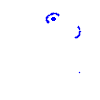
Particle: pion